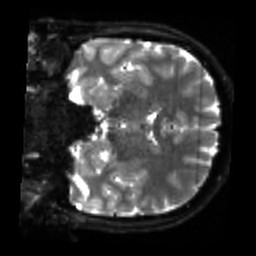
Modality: sbref
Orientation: coronal
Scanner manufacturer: siemens
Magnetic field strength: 3 T
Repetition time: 4 s
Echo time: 0.0594 s